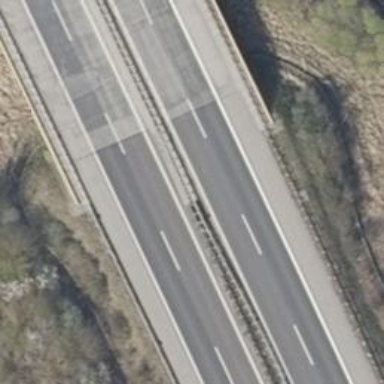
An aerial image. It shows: Asphalt bridge over motorway.